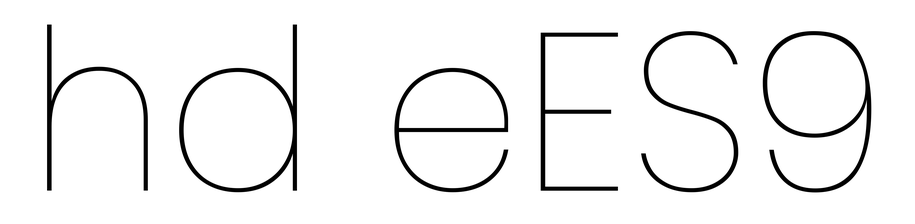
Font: Poppins-Thin